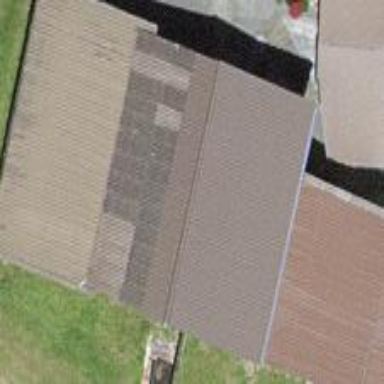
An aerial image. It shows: Shed.